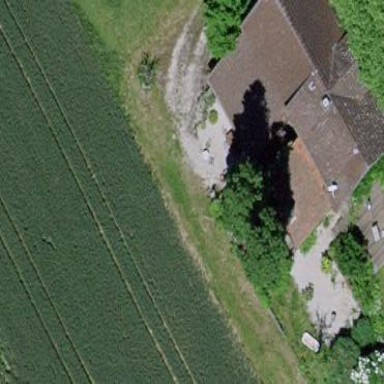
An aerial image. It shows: Simple house.